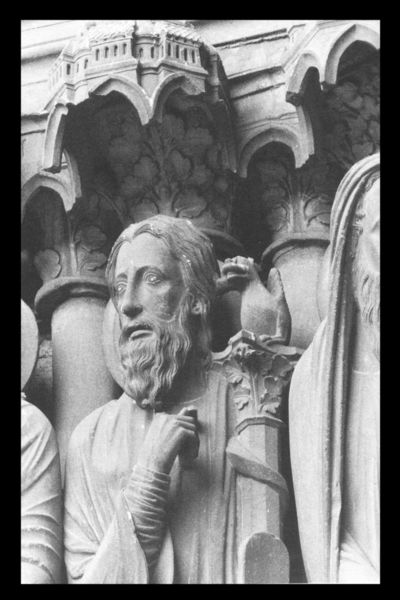
Titel: Maria-Triumph-Portal
Standort: Chartres, Notre-Dame (EU - F)
Schlagwörter: baum, blätter, hand, kopf, laub, mann, umhang, ausschnitt, blume, grau, marmor, mund, nase, säule, säulen, blick, dach, tuch, alt, bart, wand, arm, augen, falten, gesicht, stein, vollbart, bild, kirche, figur, haare, lange haare, blatt, pflanzen, gotik, skulptur, statue, bogen, mauer, angst, nahaufnahme, socke, plastik, foto, nische, furcht, gesciht, kapitell, blattwerk, baldachin, heiliger, tempel, drache, überrascht, papyrus, faöten, jaare, naus, jamd, arkantuas, meme potential